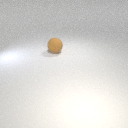
large brown rubber sphere